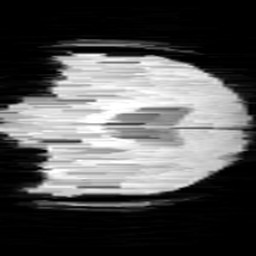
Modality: minIP
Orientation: coronal
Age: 11
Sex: female
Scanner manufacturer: siemens
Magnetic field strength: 3 T
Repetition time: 0.027 s
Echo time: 0.02 s